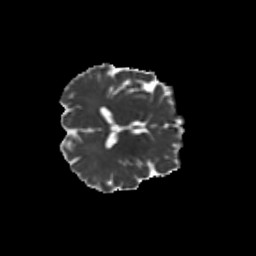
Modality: MD
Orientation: axial
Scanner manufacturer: siemens
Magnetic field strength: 3 T
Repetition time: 9.2 s
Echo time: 0.084 s